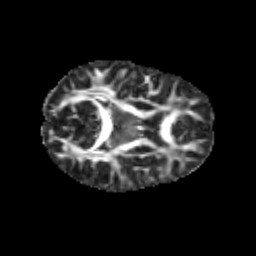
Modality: FA
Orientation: axial
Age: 13
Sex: female
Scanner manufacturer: siemens
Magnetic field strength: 3 T
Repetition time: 3.8 s
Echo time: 0.07 s